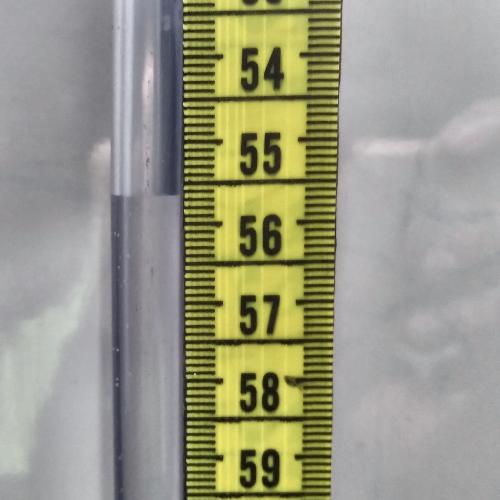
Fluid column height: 55.6 cm